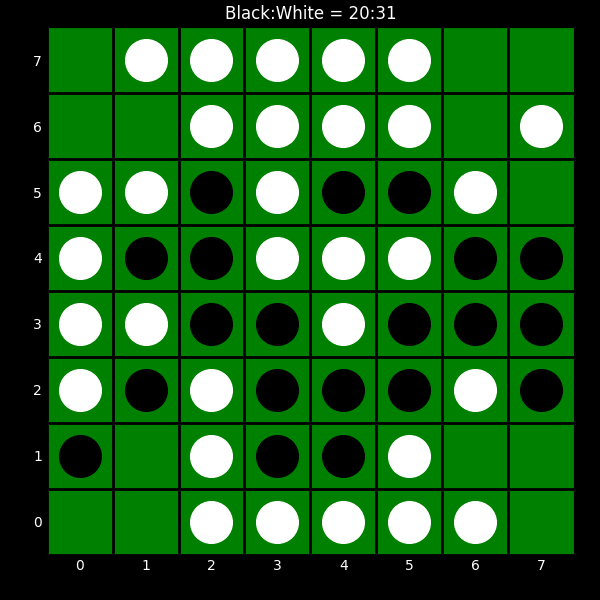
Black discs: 20
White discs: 31